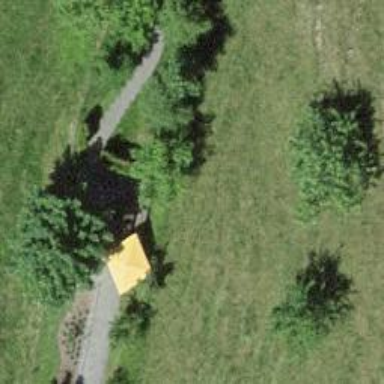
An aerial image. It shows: Bench for seating.